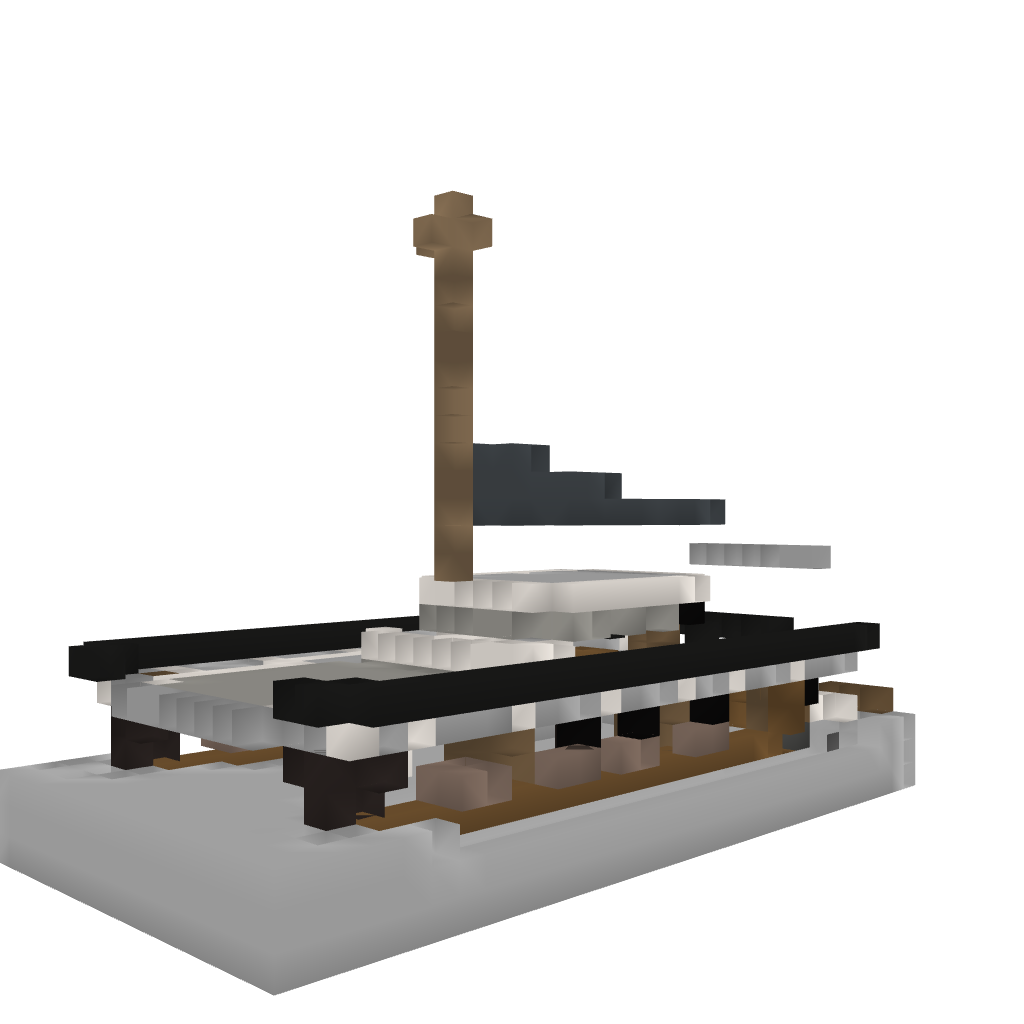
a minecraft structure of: Catameran 2